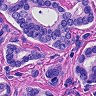
Metastatic tissue present: yes